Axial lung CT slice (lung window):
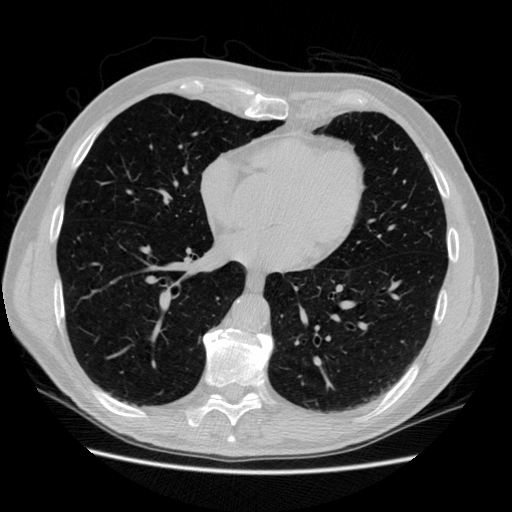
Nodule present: no